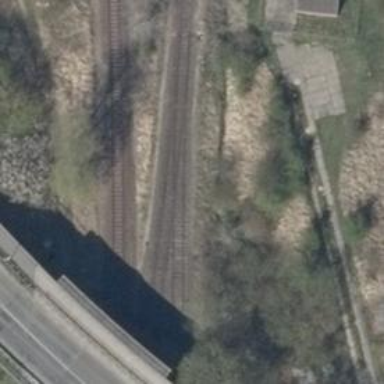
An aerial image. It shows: Railway spur junction.